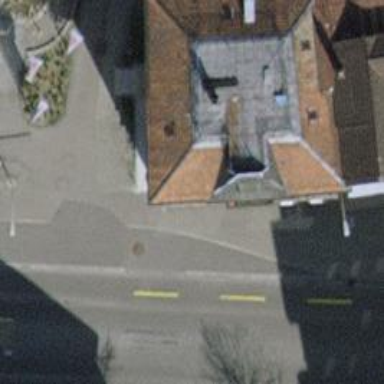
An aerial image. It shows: Café with bakery inside.